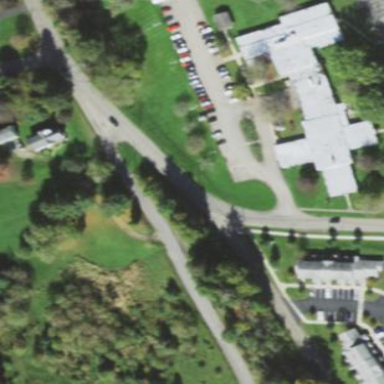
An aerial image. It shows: Parking area.